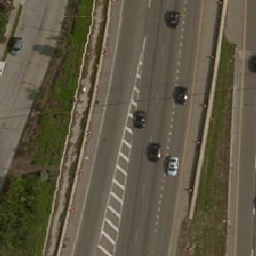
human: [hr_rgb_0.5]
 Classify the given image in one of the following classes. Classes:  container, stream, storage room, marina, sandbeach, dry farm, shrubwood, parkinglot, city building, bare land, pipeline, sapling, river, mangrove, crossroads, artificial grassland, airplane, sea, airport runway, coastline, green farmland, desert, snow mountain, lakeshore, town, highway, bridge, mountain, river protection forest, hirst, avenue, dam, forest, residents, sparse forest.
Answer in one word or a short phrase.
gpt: highway